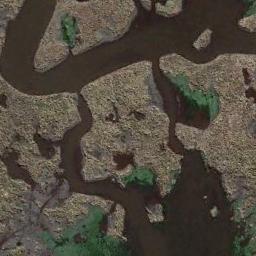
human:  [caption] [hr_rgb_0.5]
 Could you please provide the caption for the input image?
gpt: The water divide the wetland into several large blocks .

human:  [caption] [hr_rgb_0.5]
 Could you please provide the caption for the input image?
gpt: There are a few brown bare lands in the river in a wetland with sparse green plants on the bare lands .

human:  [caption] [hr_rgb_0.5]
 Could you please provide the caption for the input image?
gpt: The wetland consists of dry and green plants and water .

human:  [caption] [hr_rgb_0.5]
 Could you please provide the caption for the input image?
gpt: There are many different shapes and sizes of water around the wetlands .

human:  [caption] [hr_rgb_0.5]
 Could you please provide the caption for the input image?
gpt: There are much bare land and some water areas on the wetland .